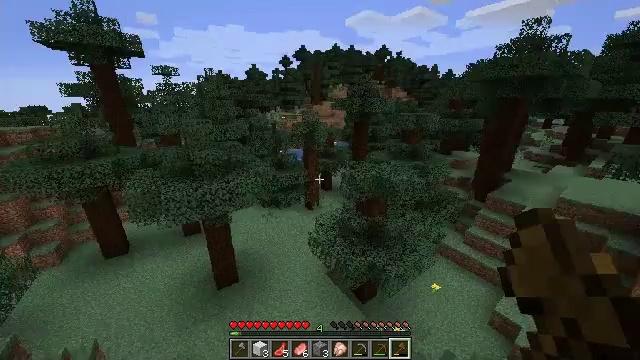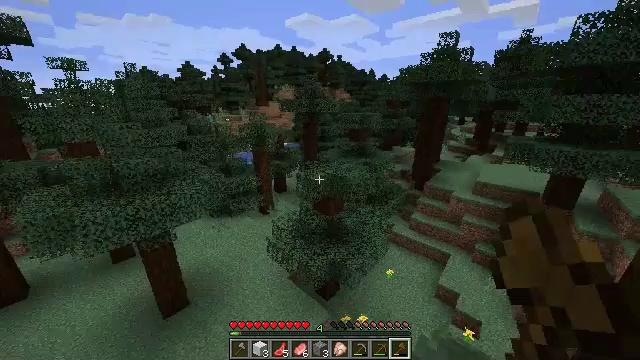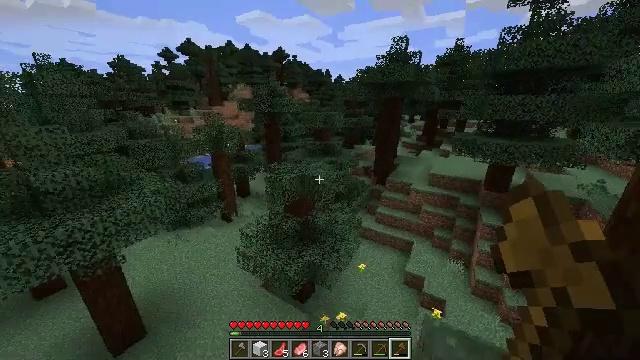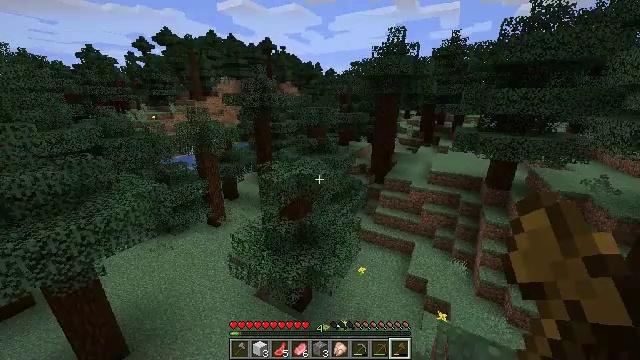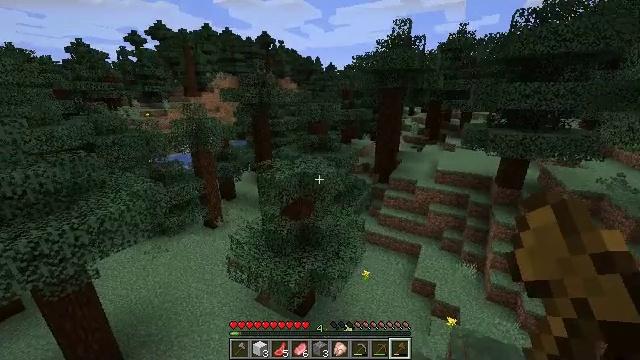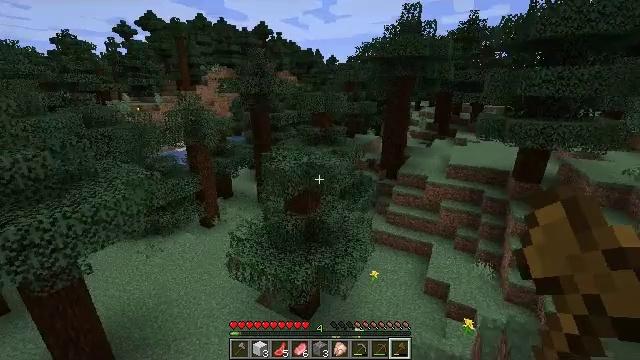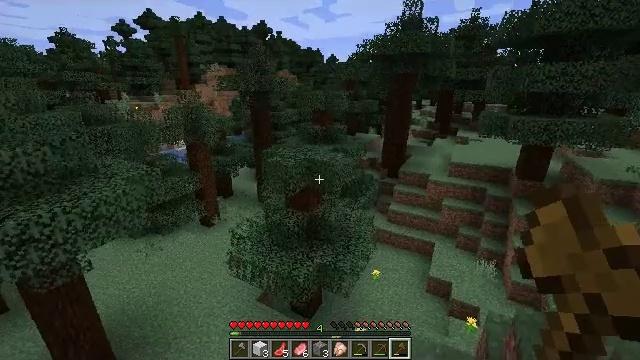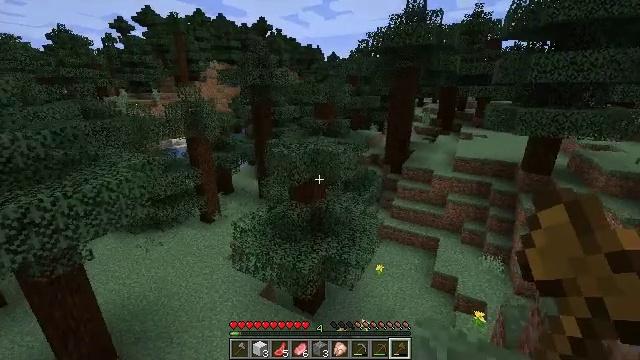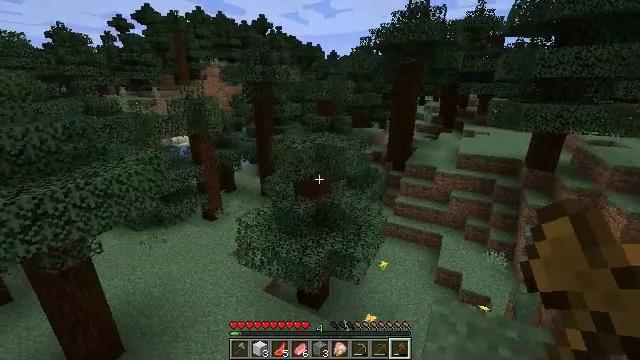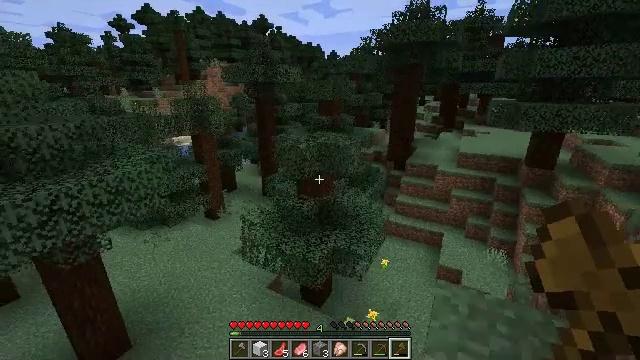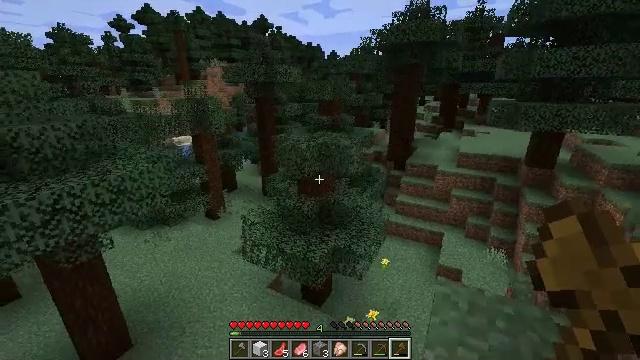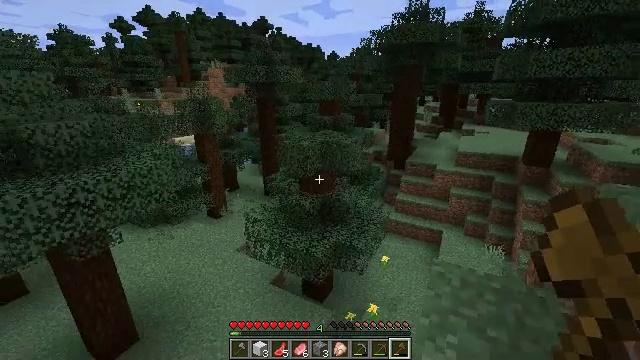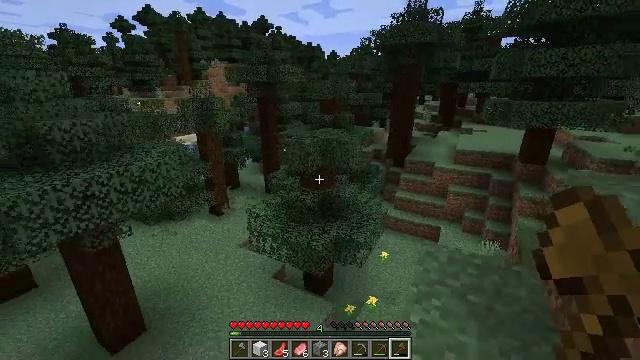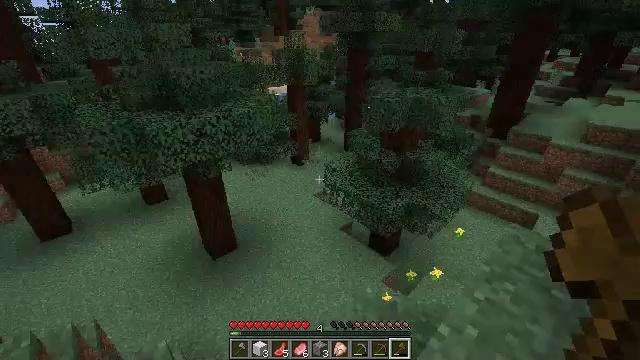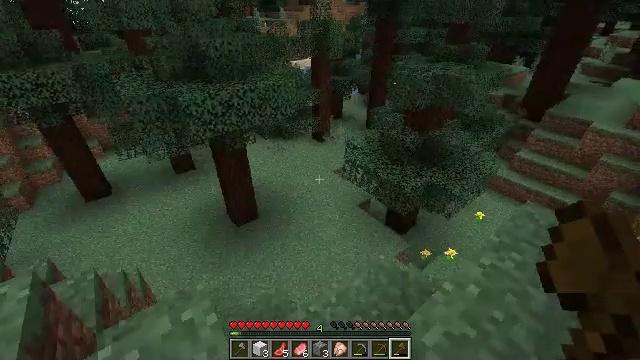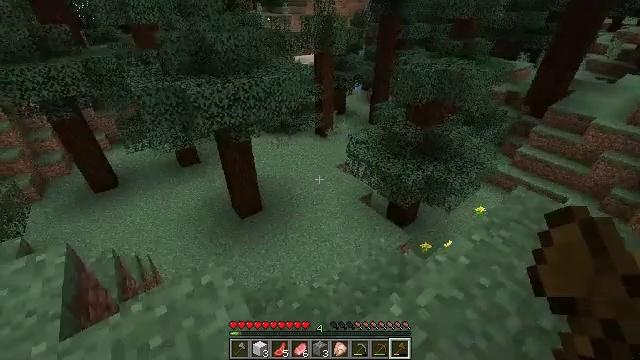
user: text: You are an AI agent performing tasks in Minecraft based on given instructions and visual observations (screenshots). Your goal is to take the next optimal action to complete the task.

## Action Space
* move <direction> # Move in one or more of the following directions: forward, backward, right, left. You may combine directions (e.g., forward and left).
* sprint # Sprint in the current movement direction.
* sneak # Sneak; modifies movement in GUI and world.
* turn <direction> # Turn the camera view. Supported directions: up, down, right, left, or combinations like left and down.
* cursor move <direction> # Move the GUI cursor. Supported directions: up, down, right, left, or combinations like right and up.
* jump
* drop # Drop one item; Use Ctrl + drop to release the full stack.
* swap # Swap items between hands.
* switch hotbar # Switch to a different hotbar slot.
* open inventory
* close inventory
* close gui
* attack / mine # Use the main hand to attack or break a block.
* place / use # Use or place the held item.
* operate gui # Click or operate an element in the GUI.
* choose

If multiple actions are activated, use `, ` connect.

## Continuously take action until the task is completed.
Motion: motion action
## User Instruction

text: Kill the rabbit.
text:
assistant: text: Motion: move forward and move left, turn right
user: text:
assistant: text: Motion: move left, turn right
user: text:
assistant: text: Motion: move left, turn right
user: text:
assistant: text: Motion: move back and move left
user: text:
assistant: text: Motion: move back and move left
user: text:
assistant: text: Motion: move back and move left
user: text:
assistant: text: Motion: move back
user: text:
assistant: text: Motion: move back
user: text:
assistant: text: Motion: move back
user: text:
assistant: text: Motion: move back
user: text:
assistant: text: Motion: move back
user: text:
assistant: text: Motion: move back
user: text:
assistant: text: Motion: move back, turn left and down
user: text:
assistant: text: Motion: move back, turn left and down
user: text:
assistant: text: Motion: no_op
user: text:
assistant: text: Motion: turn left and down
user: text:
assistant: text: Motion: turn left
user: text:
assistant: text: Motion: turn left
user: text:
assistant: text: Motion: turn left and up
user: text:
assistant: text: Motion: turn left and up
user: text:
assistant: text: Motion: move forward, turn left and up
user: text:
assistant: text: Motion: move forward, turn left and up
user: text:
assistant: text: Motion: move forward, turn left
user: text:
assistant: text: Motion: move forward
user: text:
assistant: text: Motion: move forward, turn left
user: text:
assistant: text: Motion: move forward, turn left and up
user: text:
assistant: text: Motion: move forward, turn left
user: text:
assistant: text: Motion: move forward, turn left
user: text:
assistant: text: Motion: move forward, turn left
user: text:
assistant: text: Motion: move forward, turn left